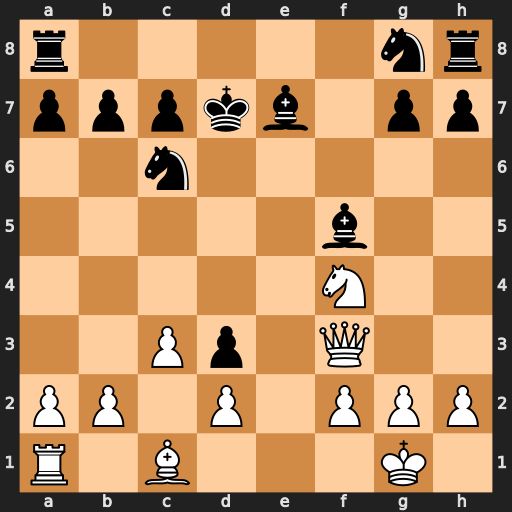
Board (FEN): r5nr/pppkb1pp/2n5/5b2/5N2/2Pp1Q2/PP1P1PPP/R1B3K1
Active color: w
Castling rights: -
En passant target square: -
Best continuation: Qd5+ Ke8 Qxf5